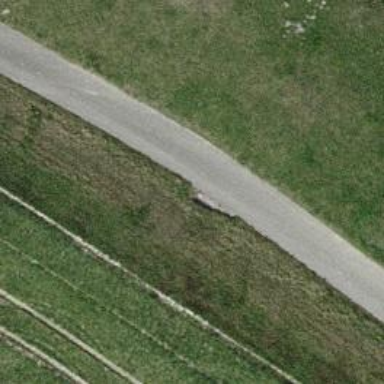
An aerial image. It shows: Paved track road with grade1 track type.